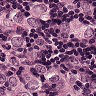
Metastatic tissue present: yes